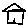
Label: house